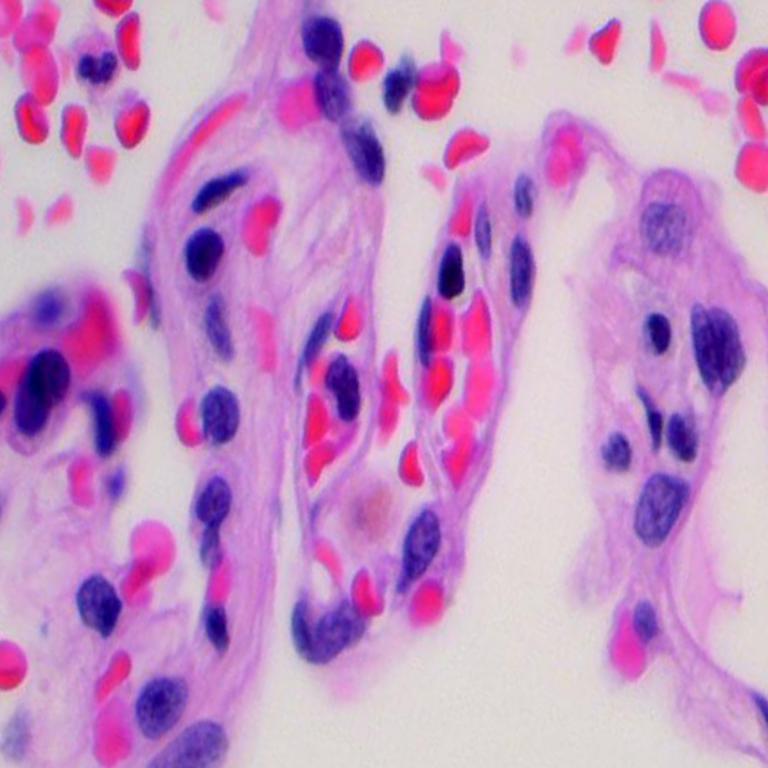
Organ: lung
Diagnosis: benign